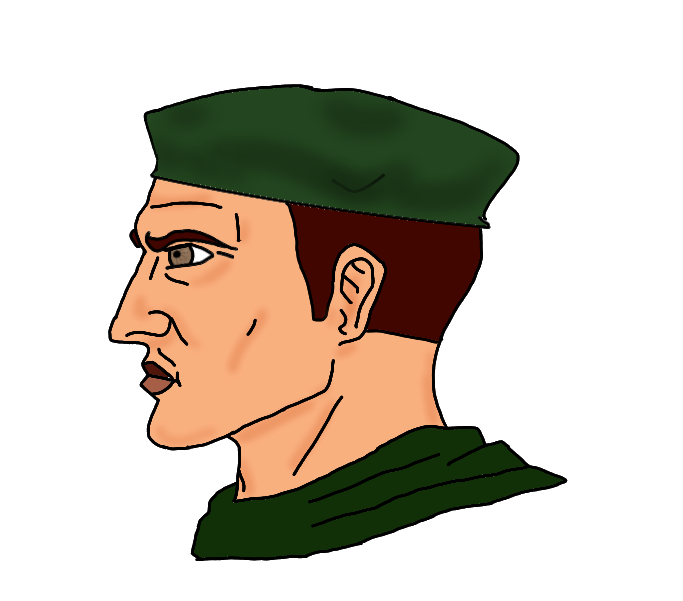
Label: 4_Yes_Chad